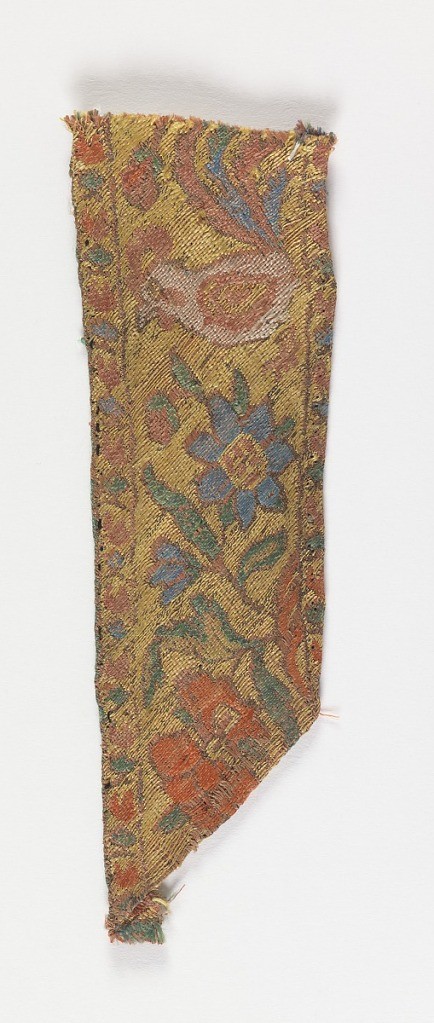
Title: Fragment
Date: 17th–early 18th century
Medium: silk, metallic yarns Technique: twill weave
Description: Narrow band showing flowers and rooster.